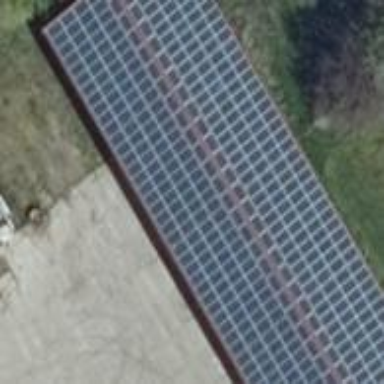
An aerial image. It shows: Solar photovoltaic panel generating electricity. It is small installation located on building.